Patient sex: F
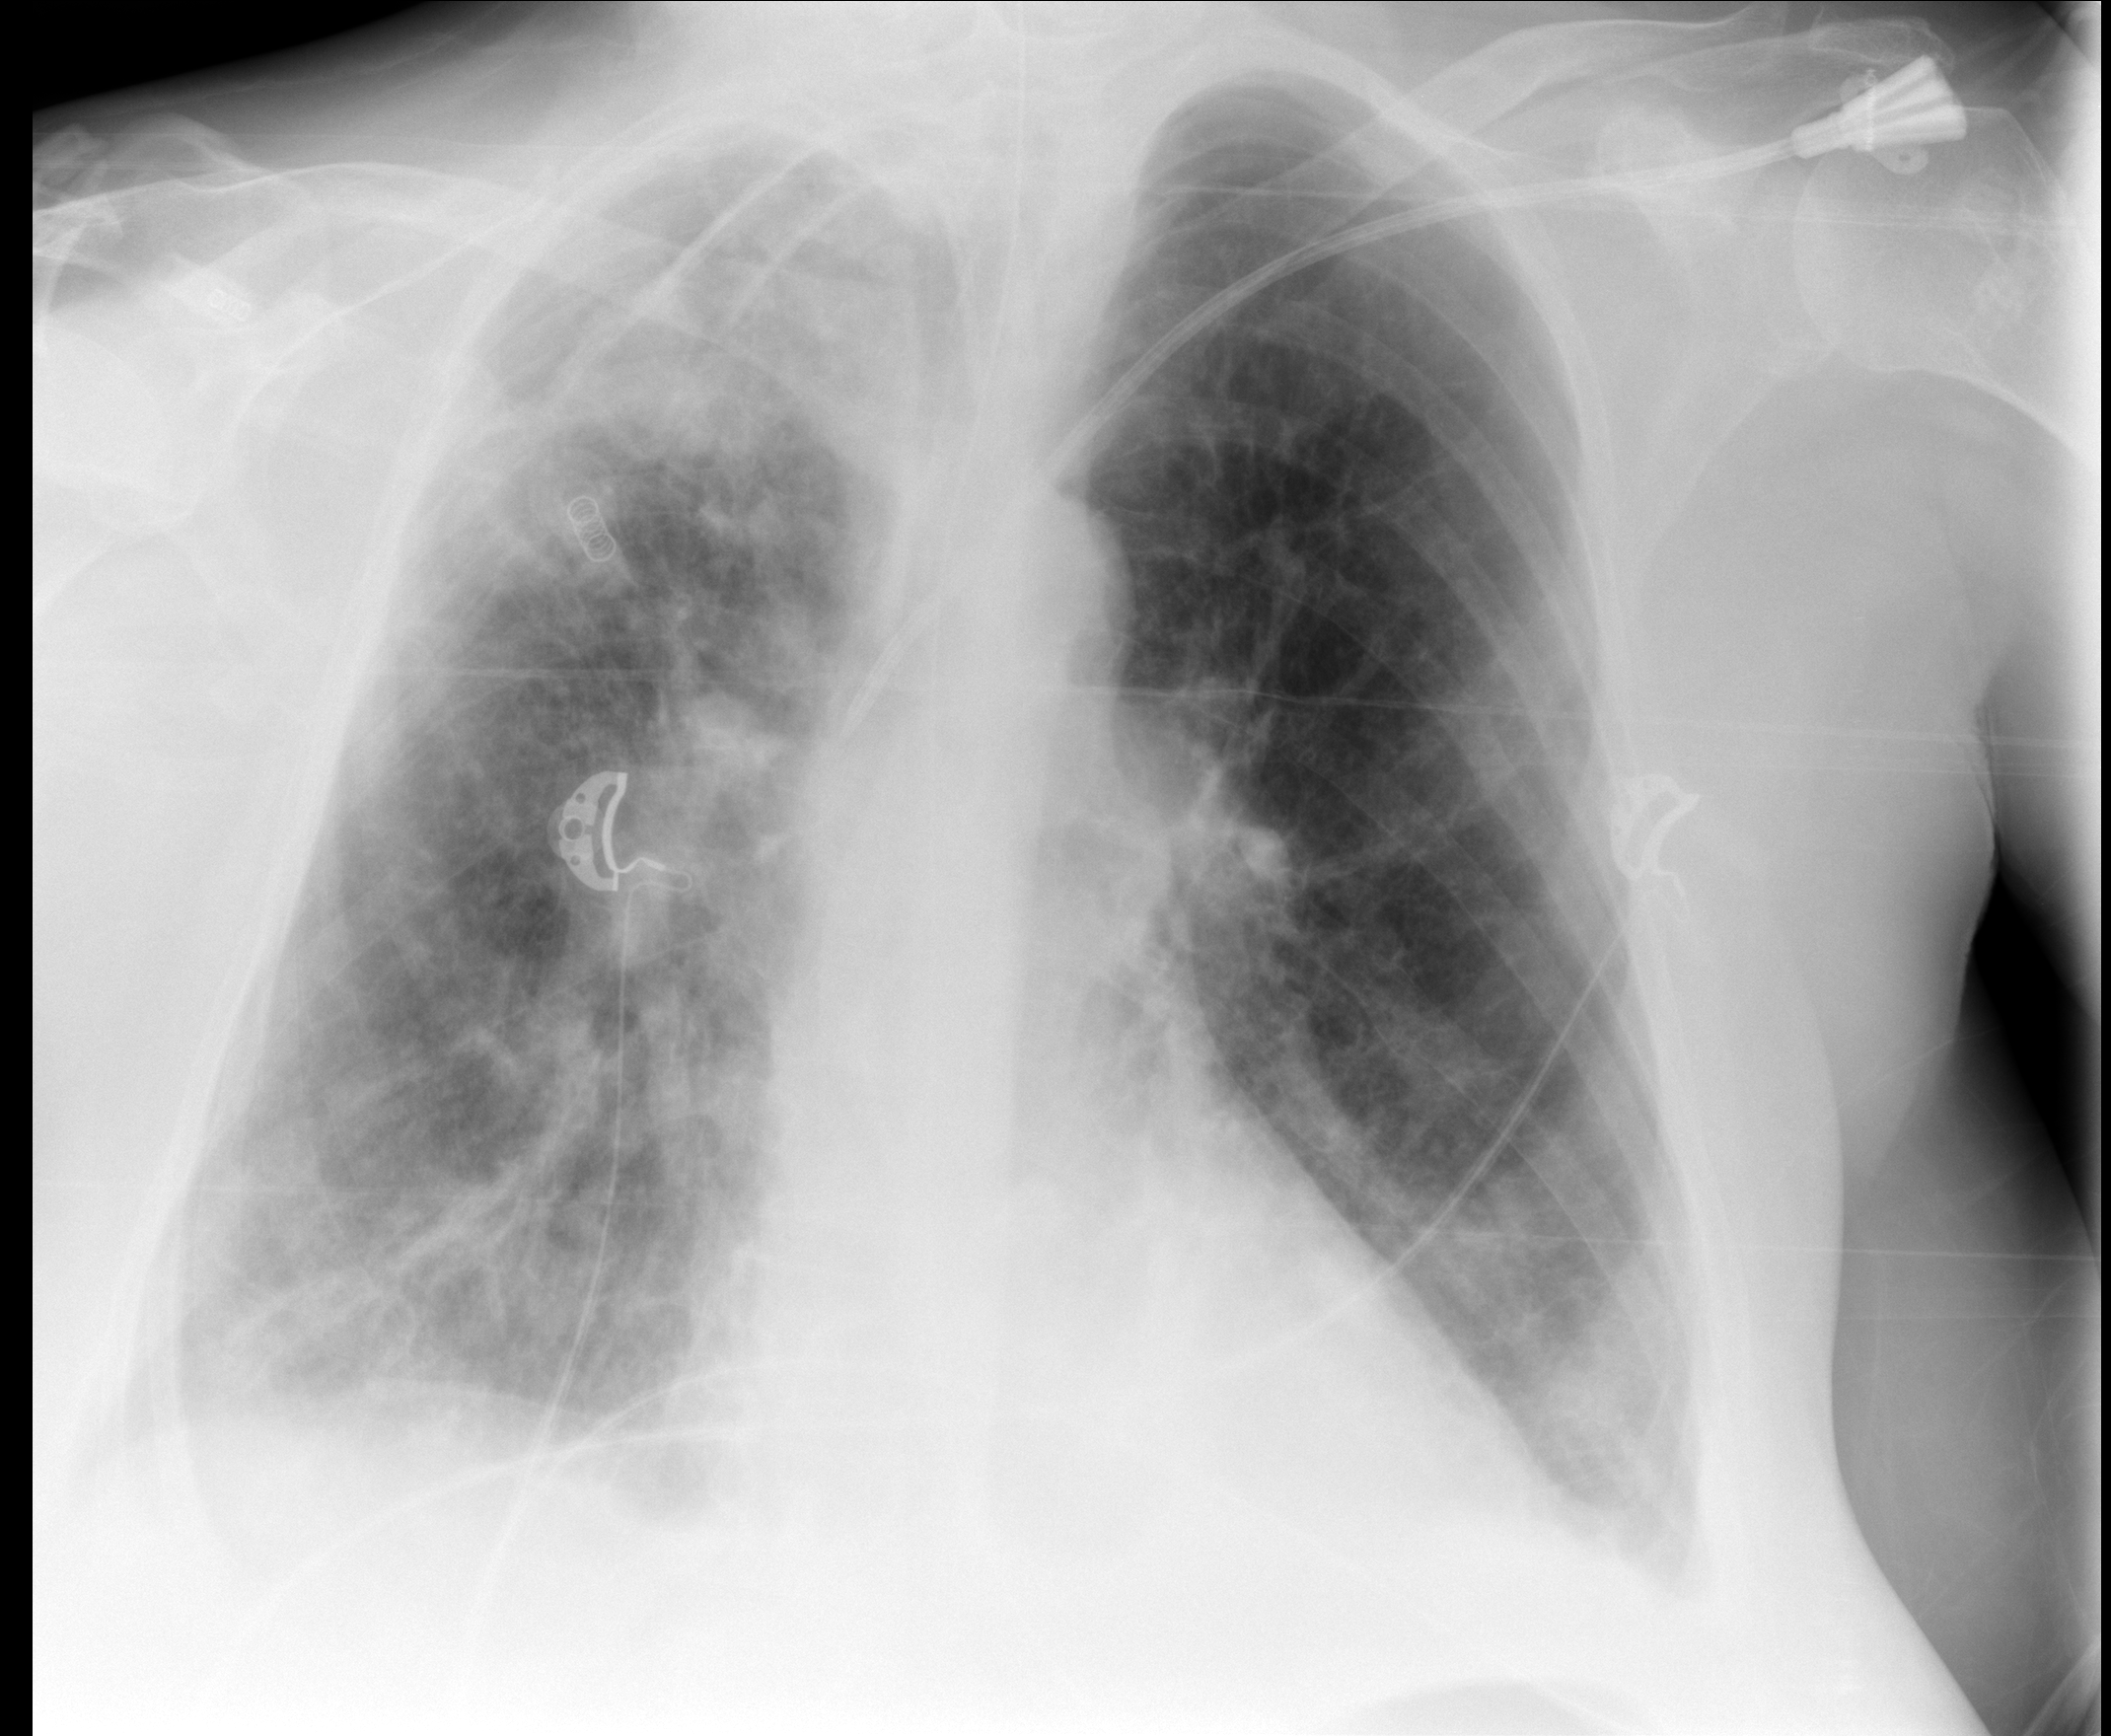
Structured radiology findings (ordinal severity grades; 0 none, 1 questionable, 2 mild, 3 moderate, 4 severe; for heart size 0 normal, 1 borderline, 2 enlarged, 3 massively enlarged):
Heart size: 0
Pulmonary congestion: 0
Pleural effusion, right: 3
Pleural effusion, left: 1
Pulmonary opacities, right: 0
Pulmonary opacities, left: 2
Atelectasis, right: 2
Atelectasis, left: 2